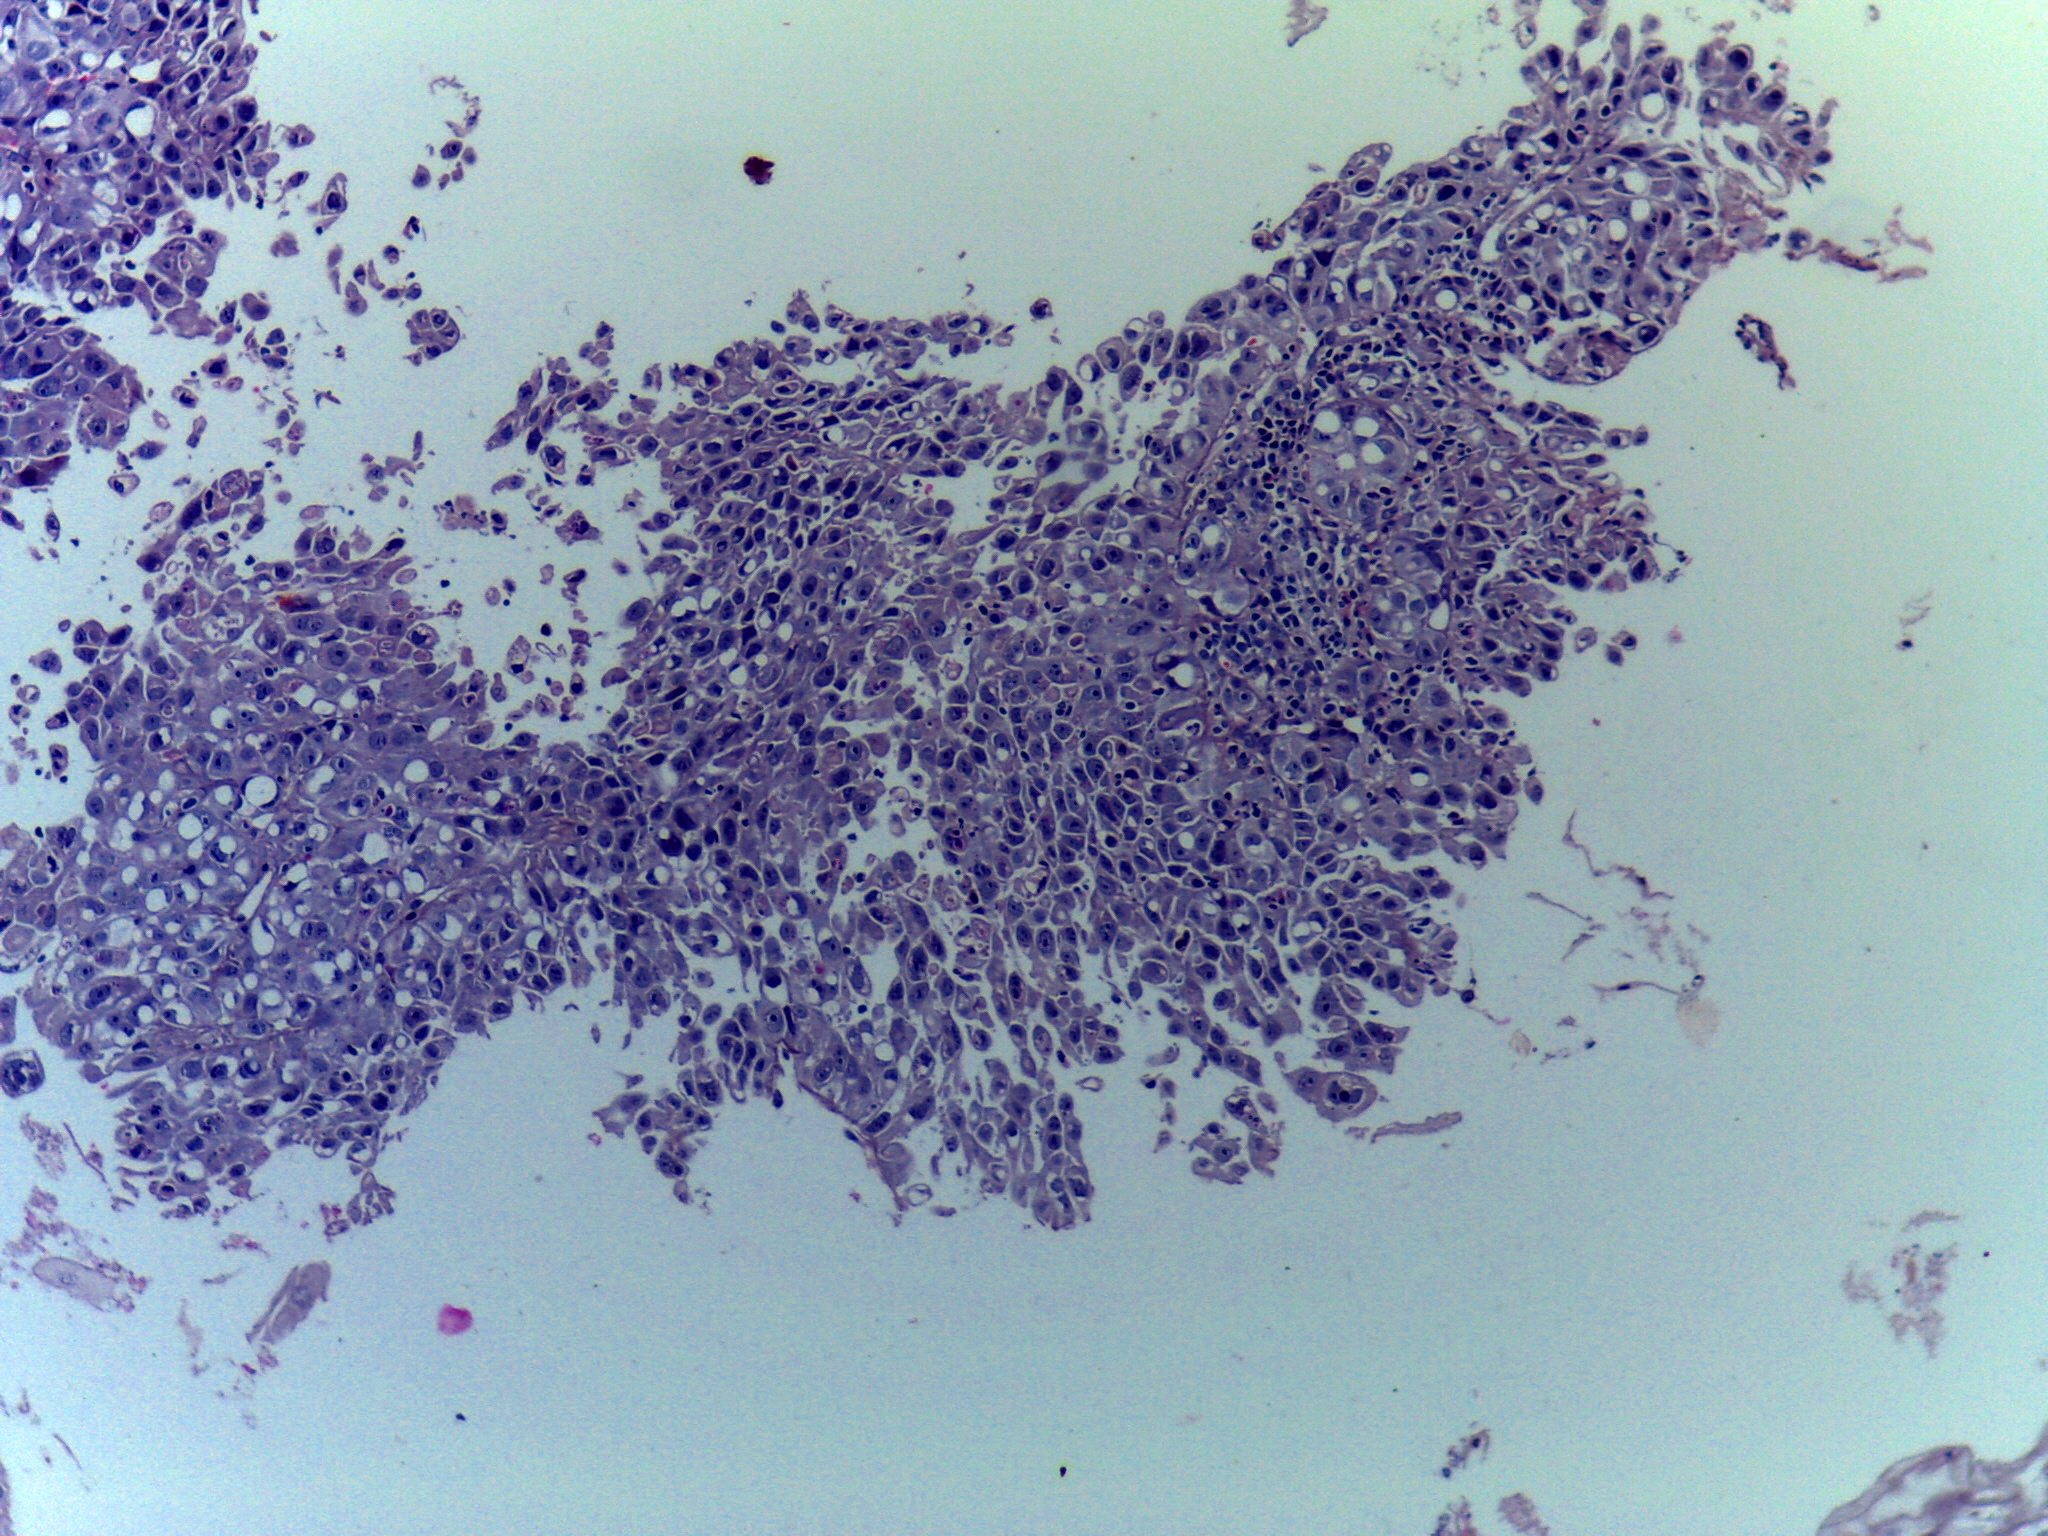
Diagnosis: OSCC